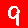
Digit: 9